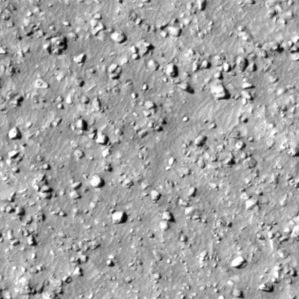
Label: non_frost